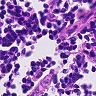
Metastatic tissue present: no